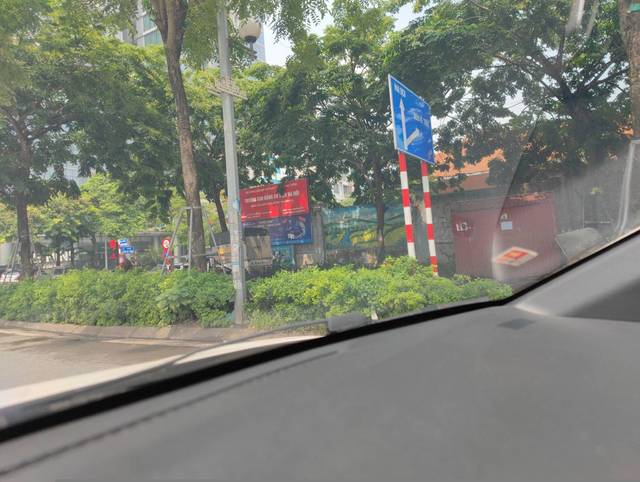
Region: Vietnam
Coordinates: 21.041, 105.781